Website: apple
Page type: payment
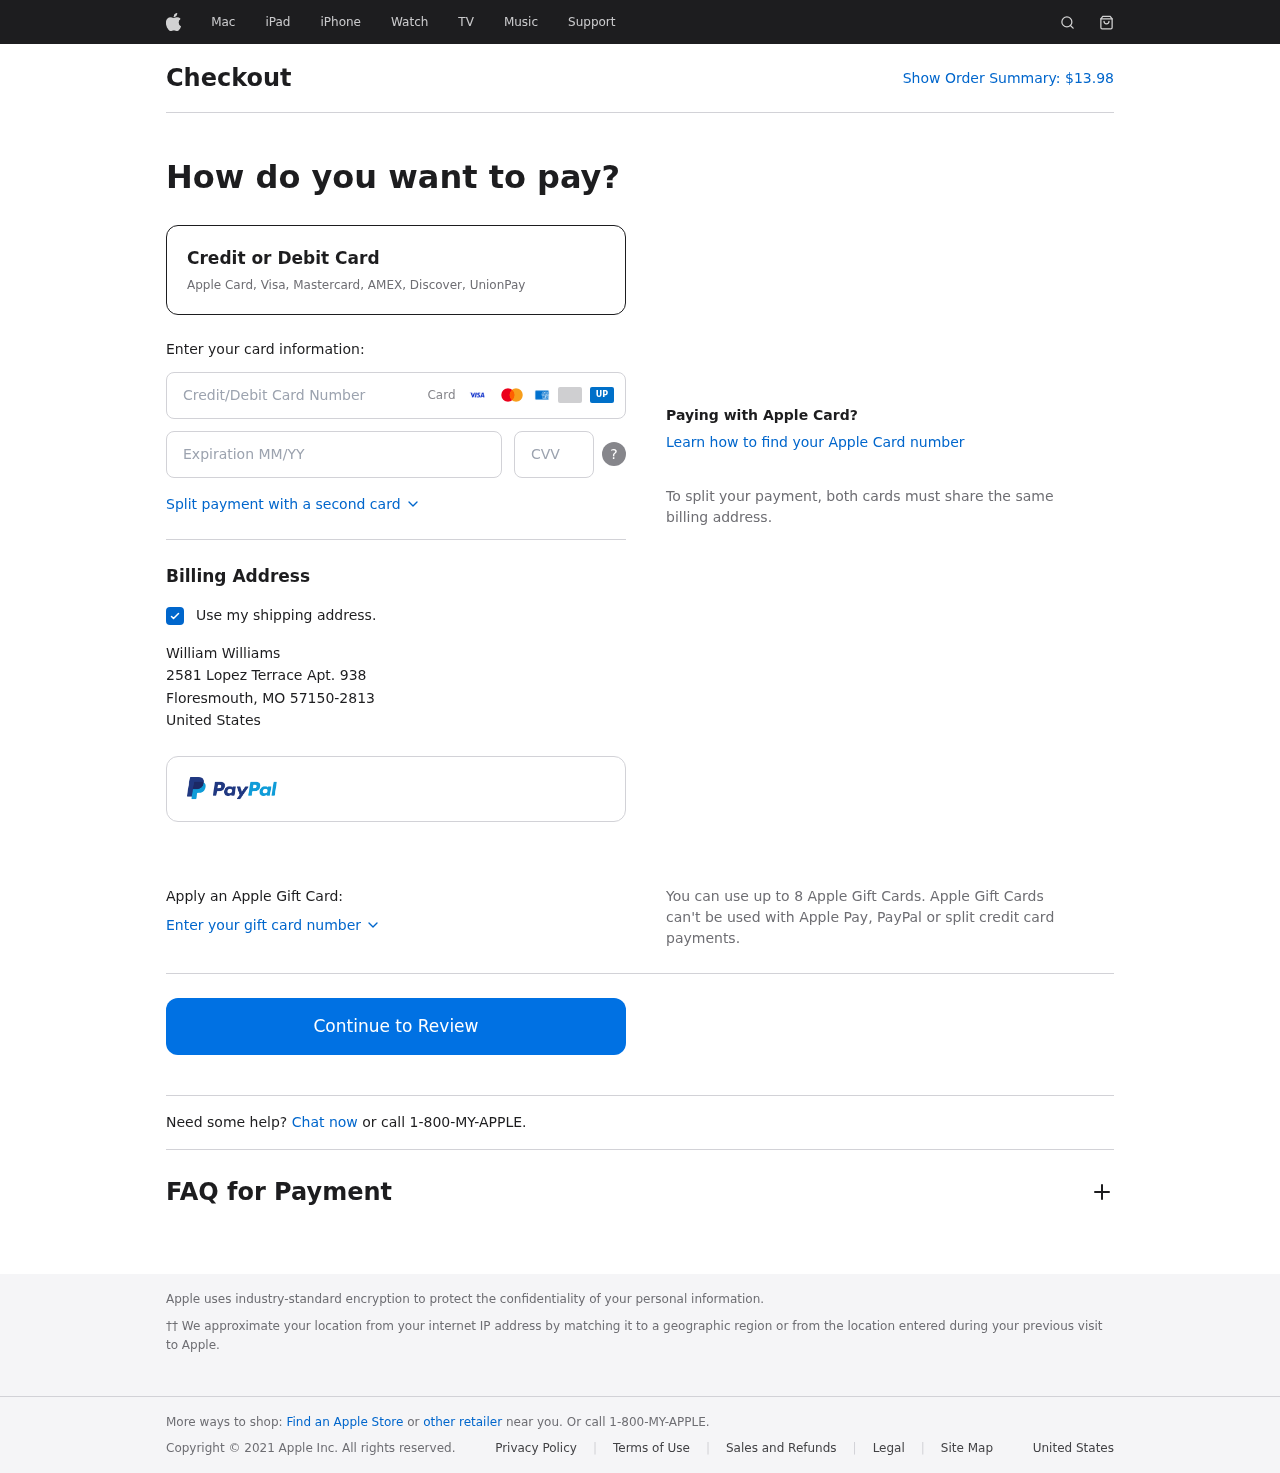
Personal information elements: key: PII_CARD_CVV
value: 641
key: PII_CARD_EXPIRY
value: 07/26
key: PII_CARD_NUMBER
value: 5304 4826 6201 5769
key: PII_CITY
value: Floresmouth
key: PII_COUNTRY
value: United States
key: PII_FULLNAME
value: William Williams
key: PII_POSTCODE_FULL
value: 57150-2813
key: PII_STATE_ABBR
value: MO
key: PII_STREET
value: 2581 Lopez Terrace Apt. 938
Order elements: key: ORDER_TOTAL
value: $13.98